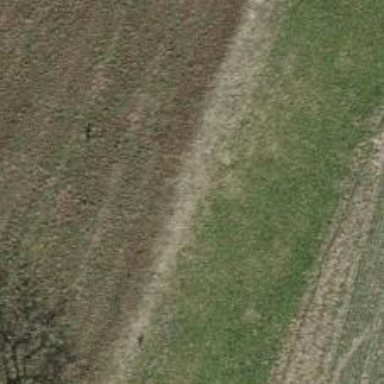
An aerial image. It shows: Grassy track with grade5 tracktype.